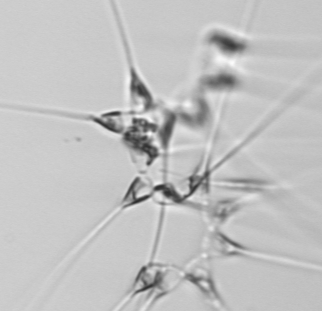
Label: Asterionellopsis_glacialis